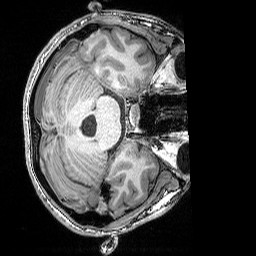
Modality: T1w
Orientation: axial
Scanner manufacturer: siemens
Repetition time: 2.25 s
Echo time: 0.00418 s